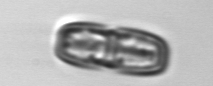
Label: Ephemera